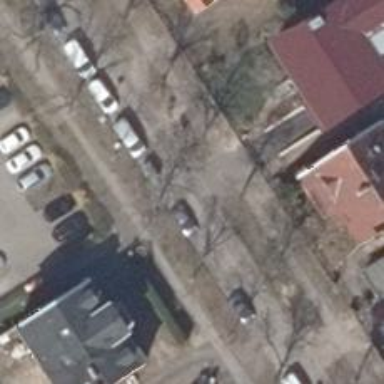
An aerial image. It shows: Residential road with separate sidewalks on both sides.